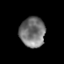
Tissue: prostate
Cell type: T cells
Senescence score: 0.351
Nuclear area (px): 740
Mean DAPI intensity: 118.411